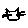
Label: cat